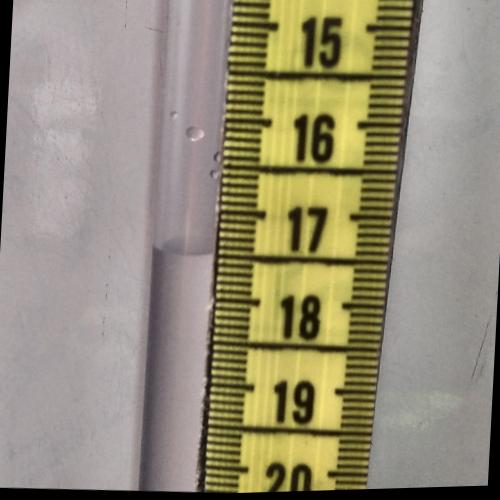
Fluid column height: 17.5 cm